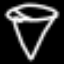
Label: diamond